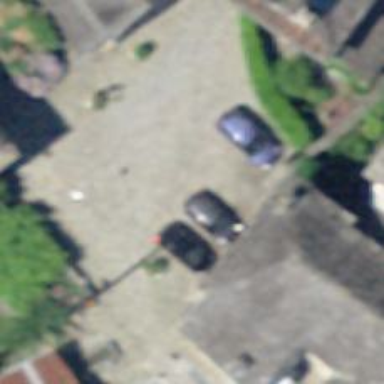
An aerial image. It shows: Alleyway designated as service road.